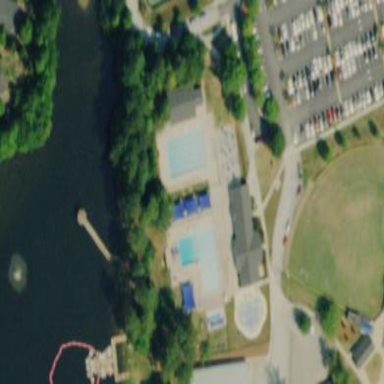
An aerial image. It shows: Sports center specializing in swimming activities located on leisure land.